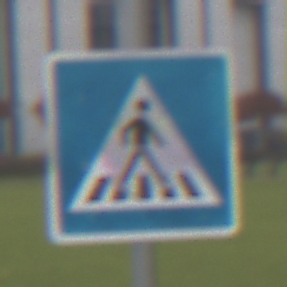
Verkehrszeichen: FussgaengerueberwegLinks
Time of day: Midday
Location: Outdoor (Suburban)
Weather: Overcast
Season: NotSpecified
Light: Natural